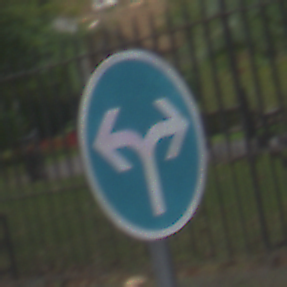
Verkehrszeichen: VorgeschriebeneFahrtrichtungRechtsOderLinks
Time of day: MorningAfternoon
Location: Outdoor (Urban)
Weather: Overcast
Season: NotSpecified
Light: Natural